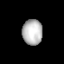
Tissue: lung
Cell type: Endothelial cells
Senescence score: 0.5845
Nuclear area (px): 494
Mean DAPI intensity: 187.812